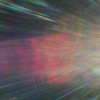
Label: sunburn